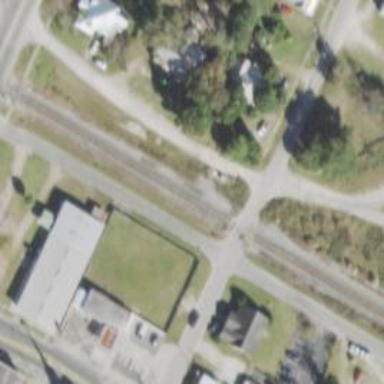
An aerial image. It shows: Railway level crossing.